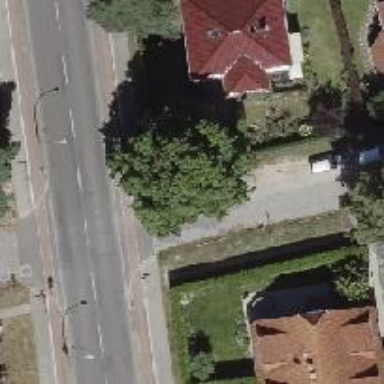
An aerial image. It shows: Road with "give way" sign.